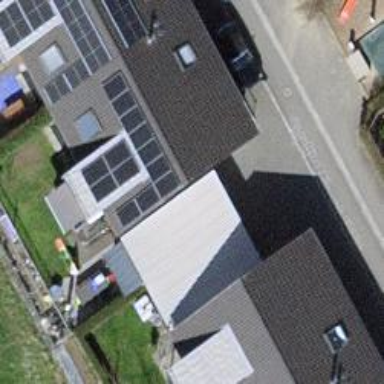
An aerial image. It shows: Solar power generator using photovoltaic panels.